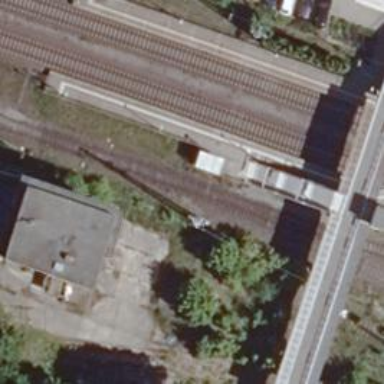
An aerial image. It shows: Platform edge at railway station.